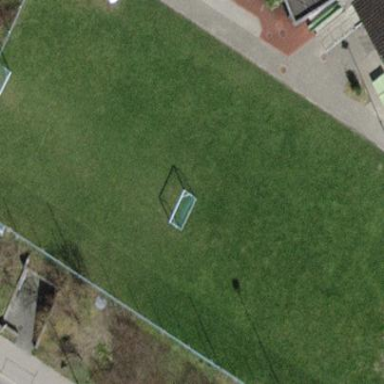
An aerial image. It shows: Soccer pitch for outdoor sports and leisure activities.